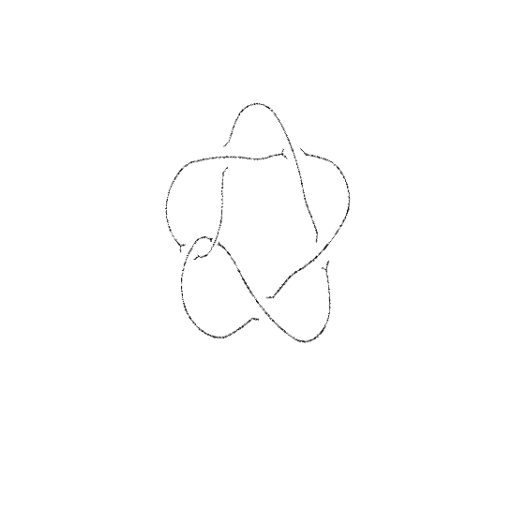
Crossing number: 6